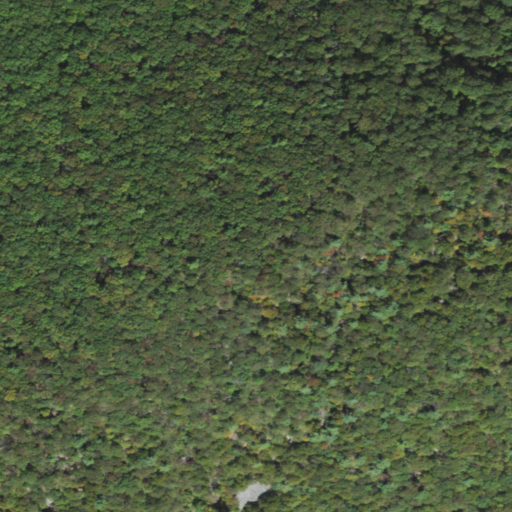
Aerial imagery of mountain in Pennsylvania named Bartley Mountain containing deciduous forest, evergreen forest, and mixed forest